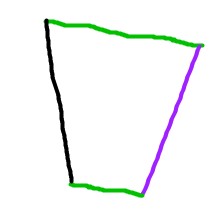
Shape: trapezoid